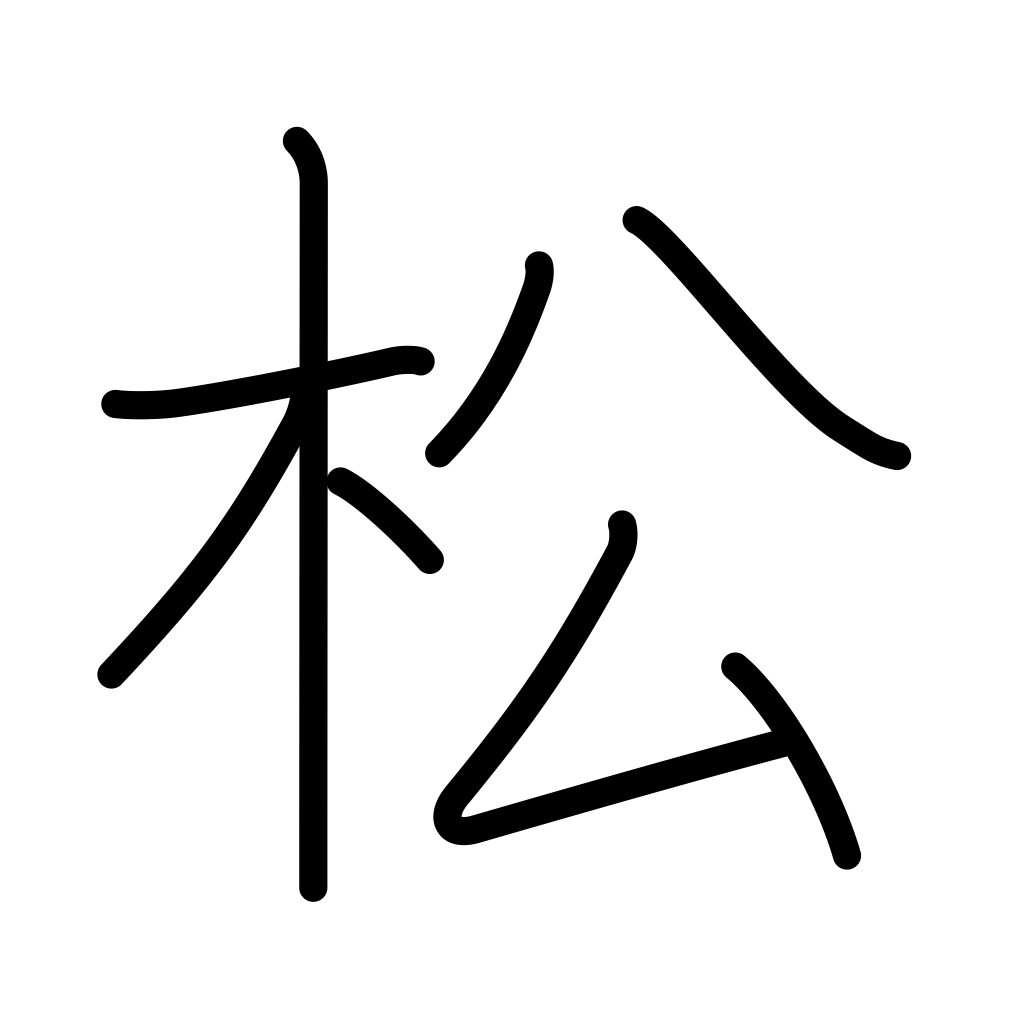
Meaning: pine tree